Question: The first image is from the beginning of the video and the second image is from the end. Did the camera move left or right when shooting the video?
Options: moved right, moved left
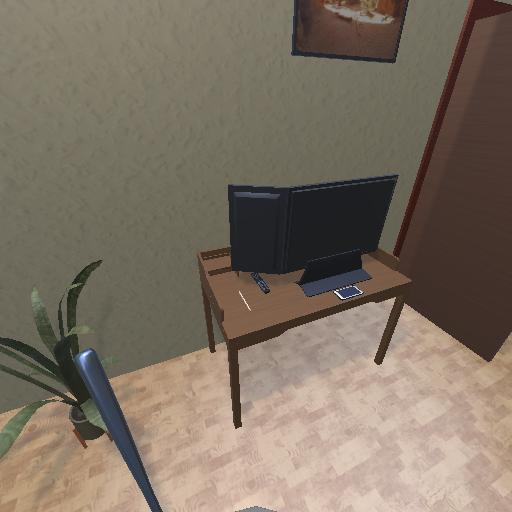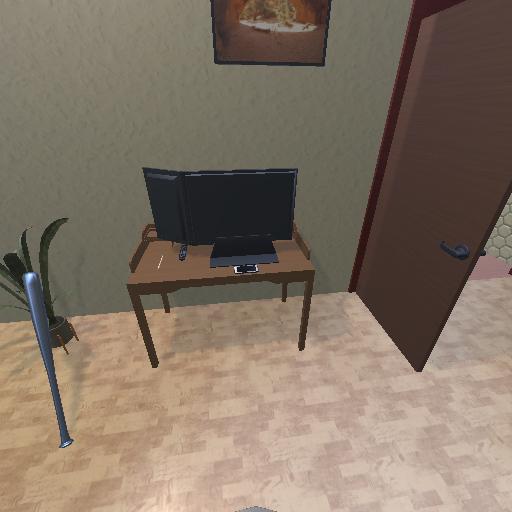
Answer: moved right